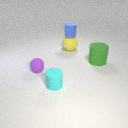
large yellow rubber sphere below small blue rubber cylinder